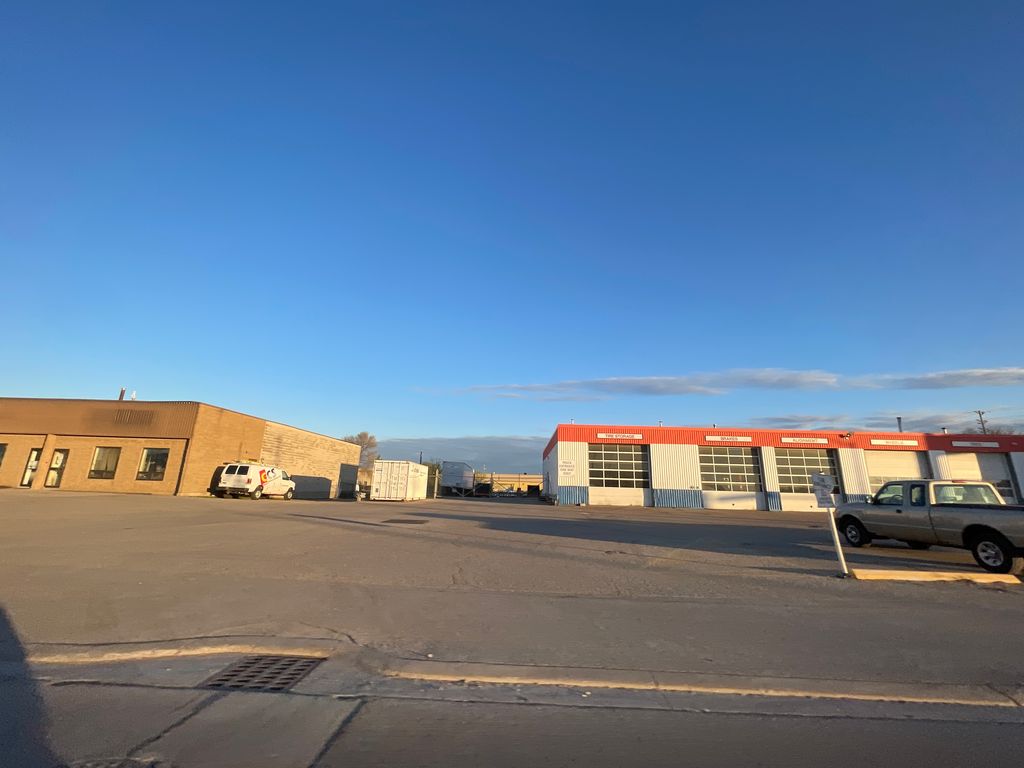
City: kitchener-waterloo